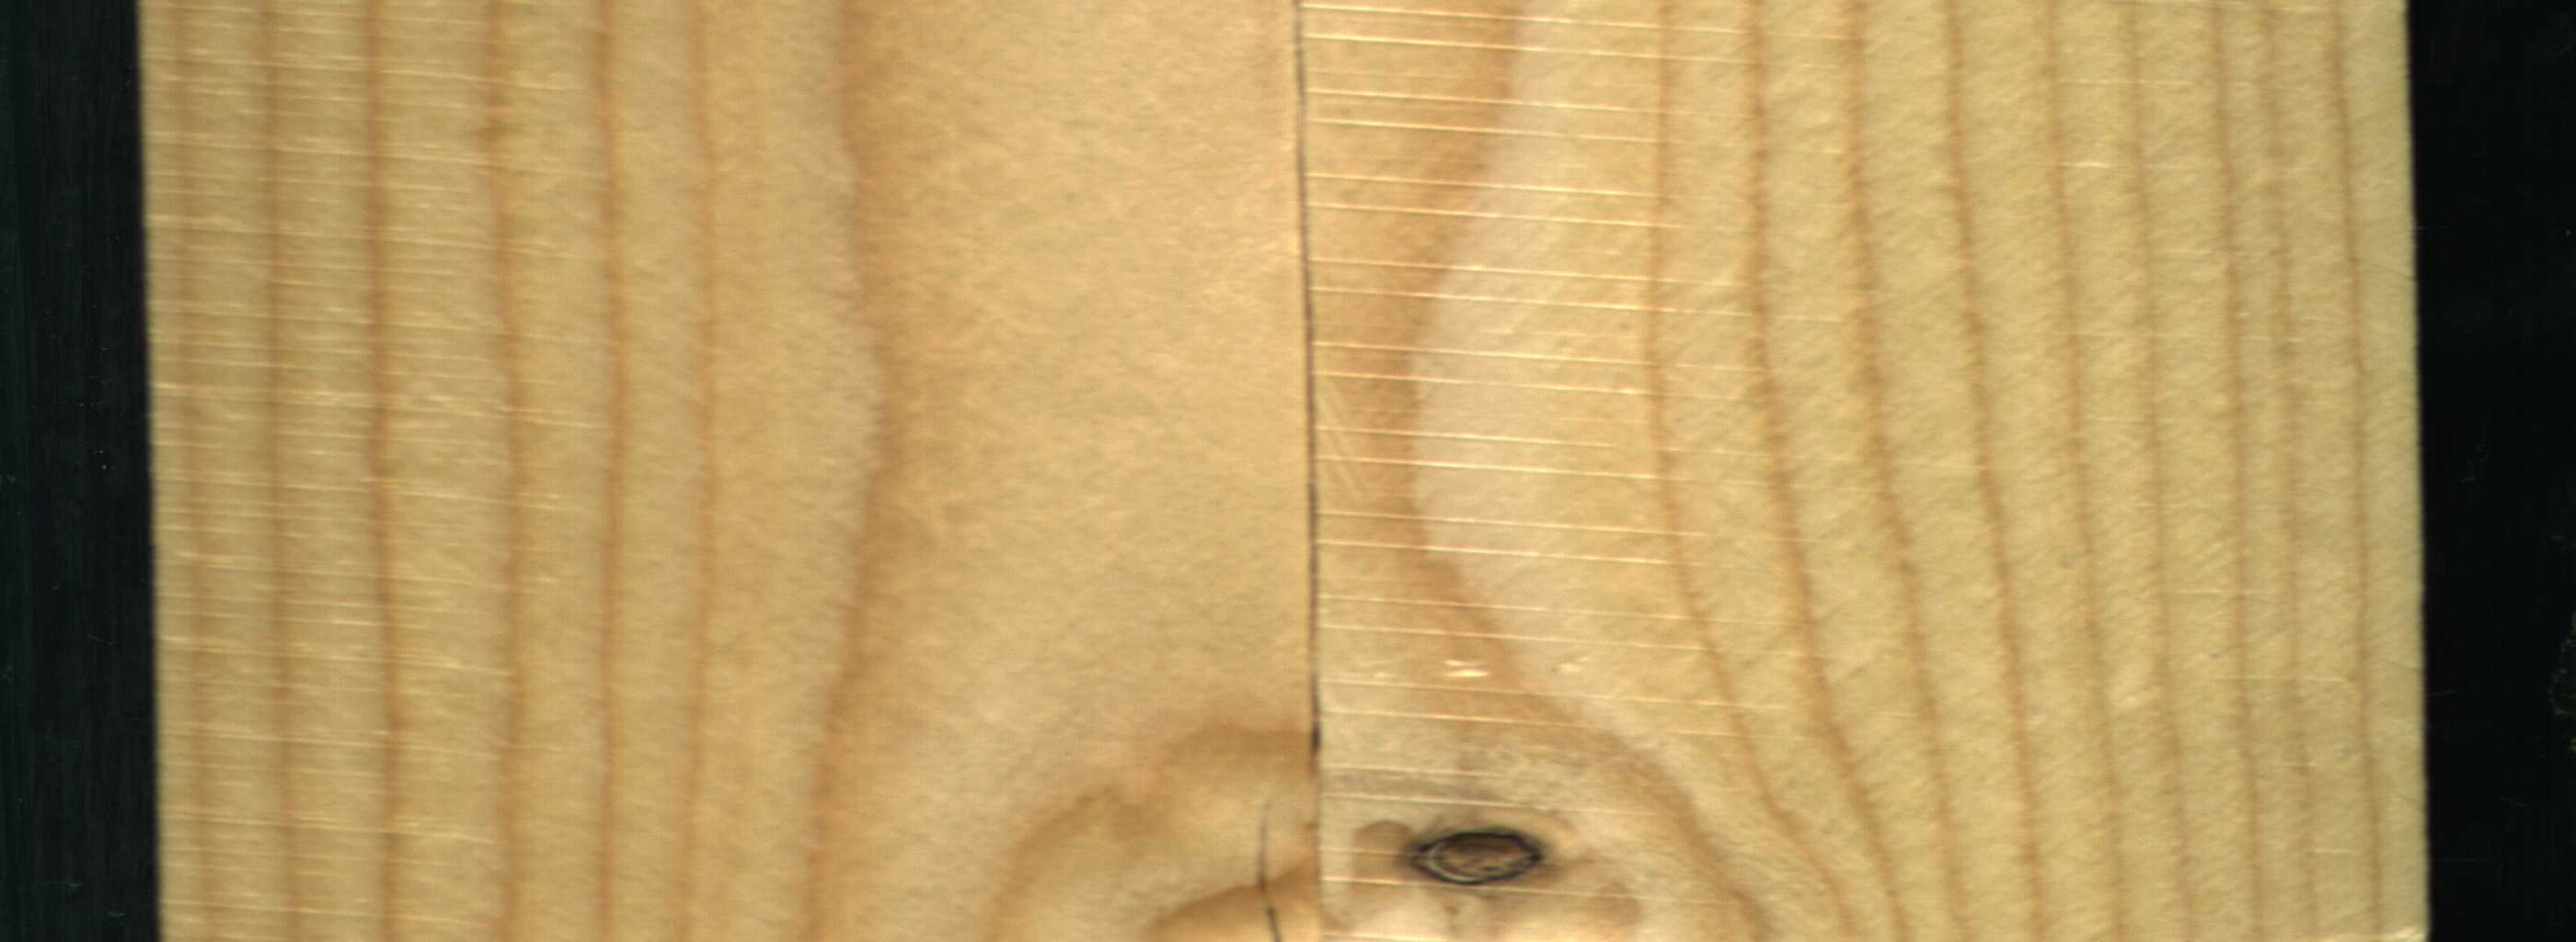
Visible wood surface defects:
Crack
Crack
Dead_Knot